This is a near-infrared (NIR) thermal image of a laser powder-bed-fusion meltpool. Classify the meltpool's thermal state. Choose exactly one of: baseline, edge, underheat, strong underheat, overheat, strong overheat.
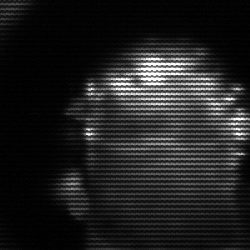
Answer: baseline